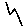
Label: zigzag